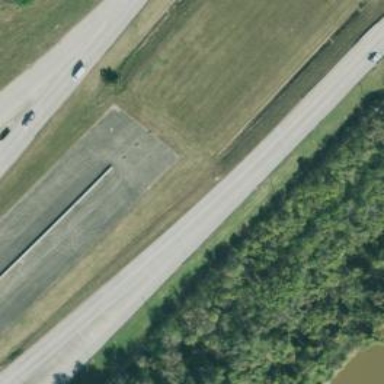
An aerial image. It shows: Primary highway with frontage road.